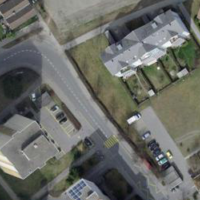
EUNIS habitat code: 54
Species observed at this site:
Chelidonium majus